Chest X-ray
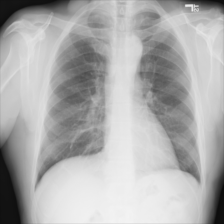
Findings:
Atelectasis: negative
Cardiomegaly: negative
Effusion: negative
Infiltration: negative
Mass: negative
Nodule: negative
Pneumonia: negative
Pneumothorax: negative
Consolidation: negative
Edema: negative
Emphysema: negative
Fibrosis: negative
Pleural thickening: negative
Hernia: negative